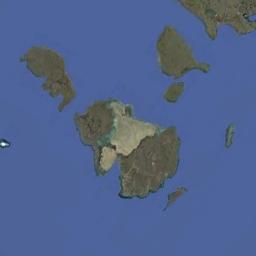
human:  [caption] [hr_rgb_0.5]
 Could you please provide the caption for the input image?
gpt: The islands are mostly green .

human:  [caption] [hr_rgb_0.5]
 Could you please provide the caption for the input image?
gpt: There are many islands of different shapes and sizes .

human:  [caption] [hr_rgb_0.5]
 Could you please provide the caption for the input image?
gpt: The archipelago with some islands of different sizes are surrounded by light blue waters .

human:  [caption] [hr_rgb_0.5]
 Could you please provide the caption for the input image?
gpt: There are a group of yellow-brown islands on the blue sea .

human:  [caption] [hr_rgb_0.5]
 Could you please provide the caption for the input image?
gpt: There are group of brown islands on a blue sea .